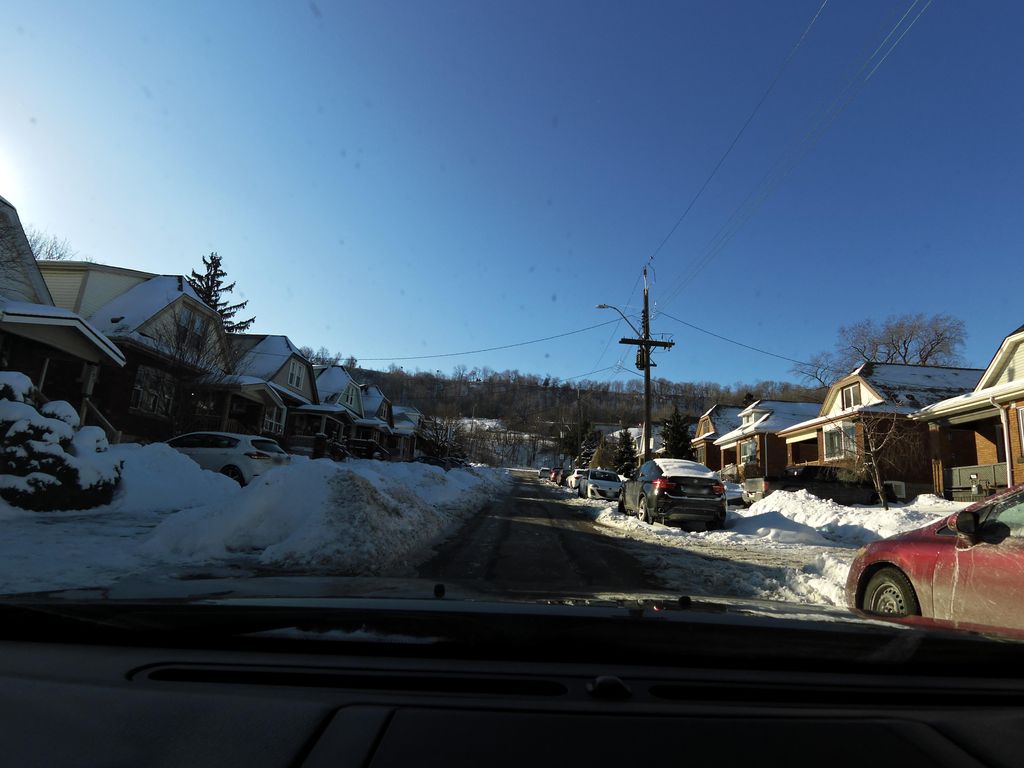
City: hamilton